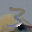
Label: 3